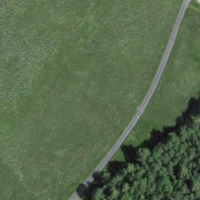
EUNIS habitat code: 21
Species observed at this site:
Sorbus aucuparia